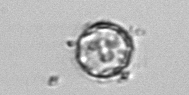
Label: Thalassiosira